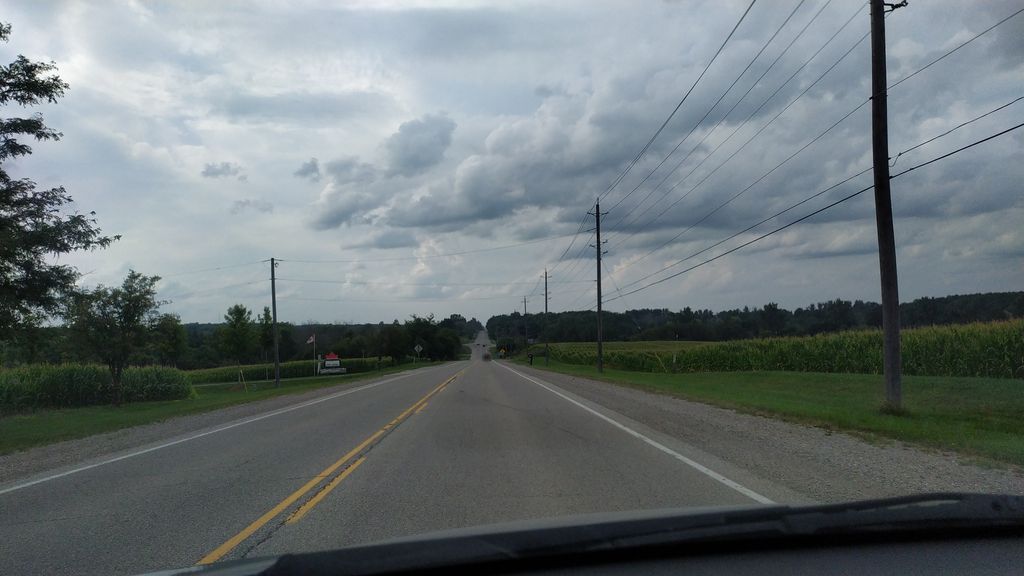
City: kitchener-waterloo